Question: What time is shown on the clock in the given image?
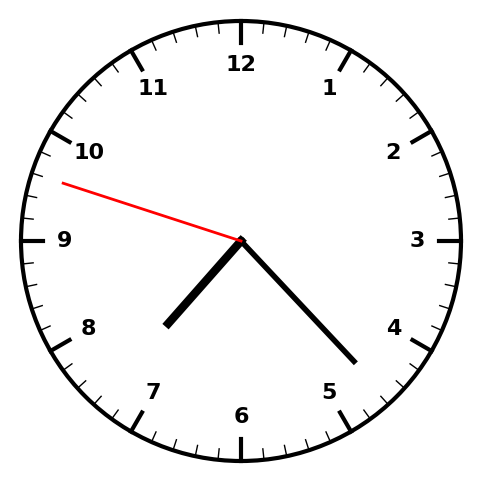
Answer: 07:22:48